Question: I have a simple web page with some option tags:
'''
<!DOCTYPE HTML>
<html>
<head>
<title>Test</title>
<script src="//cdnjs.cloudflare.com/ajax/libs/jquery/2.1.3/jquery.min.js" type="text/javascript"></script>
</head>
<body>
<form>
<label>Seleziona l'ente</label>
<select name="data" id="data">
<option value="PRO - 011142764">COMUNE DI AGLIE'</option>
<option value="PRO - 011120674">COMUNE DI AGRATE CONTURBIA</option>
</select>
<input type="text" name="textfield" id="textfield" />
</form>
<script>
$('#data').change(function() {
$.post("richiesta.php", { value: this.value });
$('#textfield').val(this.value);
});
</script>
</body>
</html>
'''
Here's 'richiesta.php' (called from the '$.post' function):
'''
<?php
function soldipubblici() {
list($comparto, $ente) = explode("-", $_POST['value'], 2);
$curl_parameters = array(
'codicecomparto' => trim($comparto),
'codiceente' => trim($ente),
);
$ch = curl_init();
curl_setopt($ch,CURLOPT_URL,"http://soldipubblici.gov.it/it/ricerca");
curl_setopt($ch,CURLOPT_POST,true);
curl_setopt($ch,CURLOPT_POSTFIELDS,http_build_query( $curl_parameters ));
curl_setopt($ch,CURLOPT_HTTPHEADER,array (
"Content-Type: application/x-www-form-urlencoded; charset=UTF-8",
"Accept: application/json",
"X-Requested-With: XMLHttpRequest",
));
$output=curl_exec($ch);
curl_close($ch);
}
echo soldipubblici();
?>
'''
Everything works fine. In Firebug I can see the request made from richiesta.php using the data gathered from POST is returned correctly.

I just can't find out how to print the response I see in Firebug on screen (or in the input tag)..
I tried something like:
'''
$('#data').change(function() {
$.ajax({
url: 'richiesta.php',
type: 'POST',
dataType: 'json',
data: {value: this.value},
}).done(function ( data ) {
$('#textfield').val(data);
});
});
'''
The request still works but in '#textfield' I get '[object Object]', not the JSON.
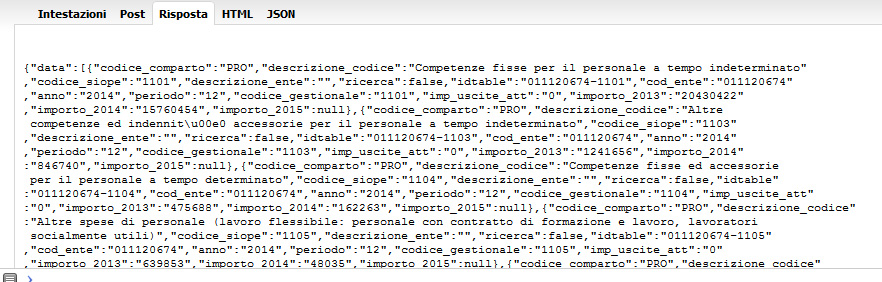
Answer: As you have specified that the returned data is json (using 'dataType: 'json''), jQuery has already parsed it so it is not a string anymore, it is an object.
If you want to see it as a json string in your '#textfield', you would have to convert it to a string again:
'''
$('#textfield').val(JSON.stringify(data));
'''